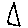
Label: triangle